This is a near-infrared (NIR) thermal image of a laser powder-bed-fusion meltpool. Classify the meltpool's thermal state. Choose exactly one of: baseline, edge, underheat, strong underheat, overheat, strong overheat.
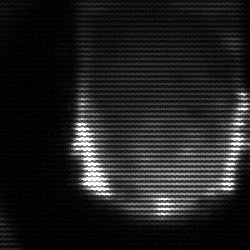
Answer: baseline